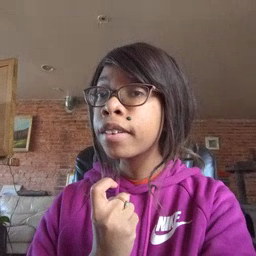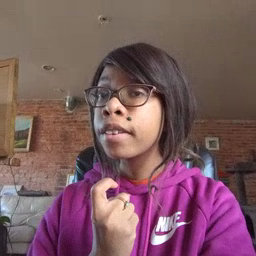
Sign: red